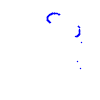
Particle: proton